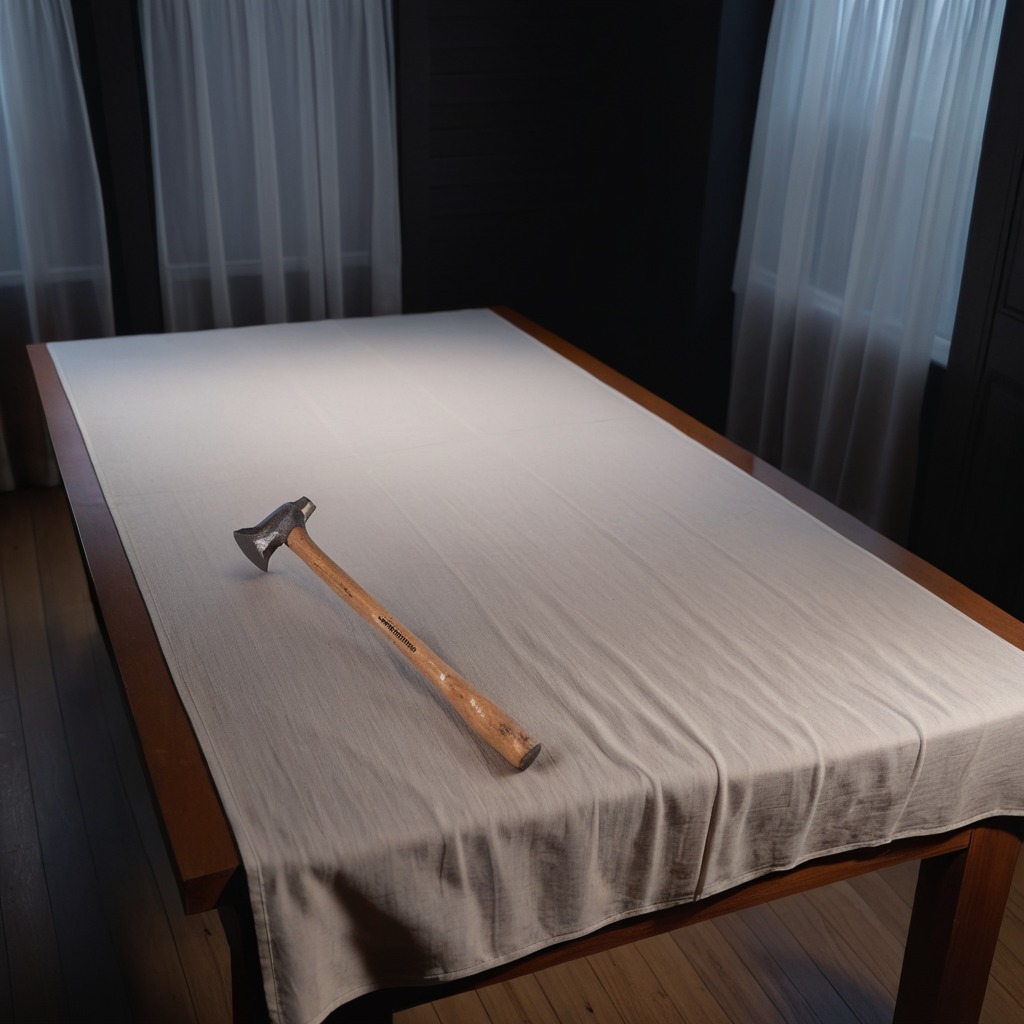
A hammer lying on a wooden table inside a workshop at night.